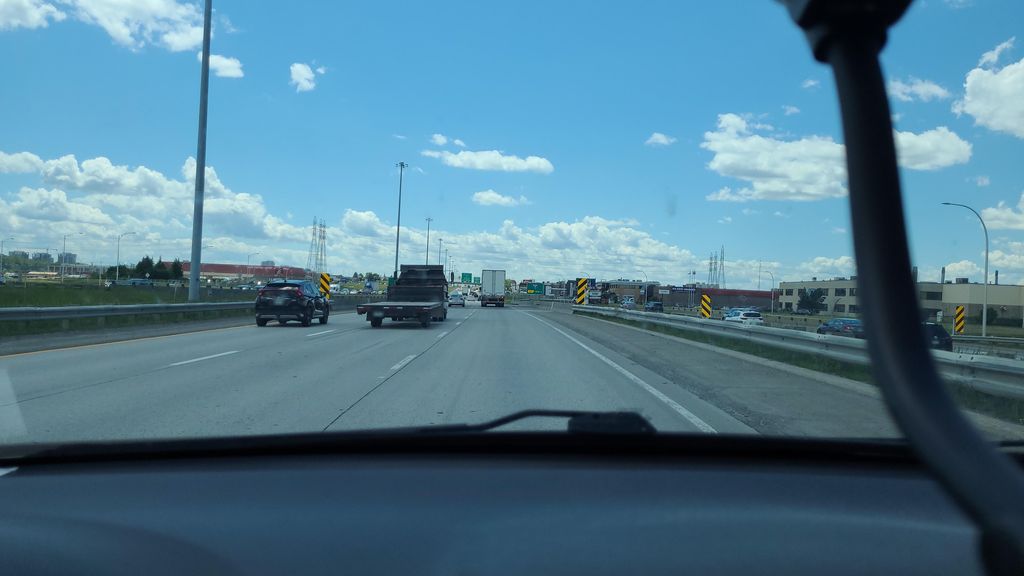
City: montreal